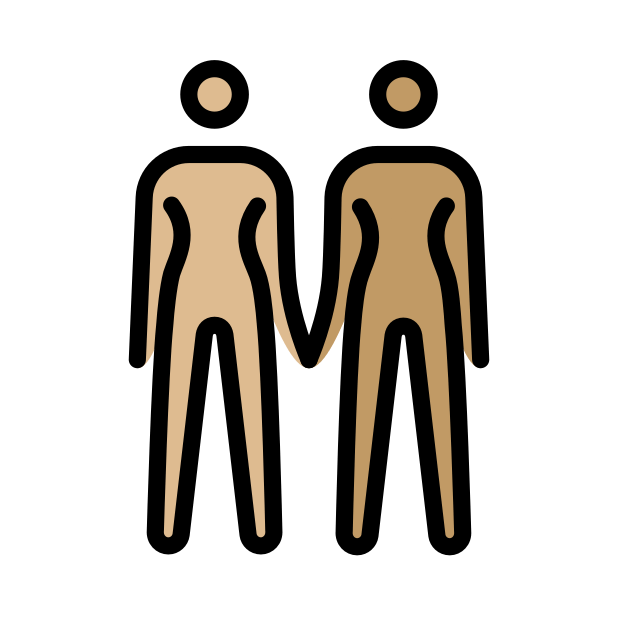
women holding hands: medium-light skin tone, medium skin tone